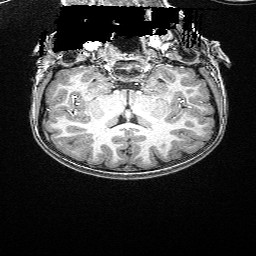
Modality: T1w
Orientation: sagittal